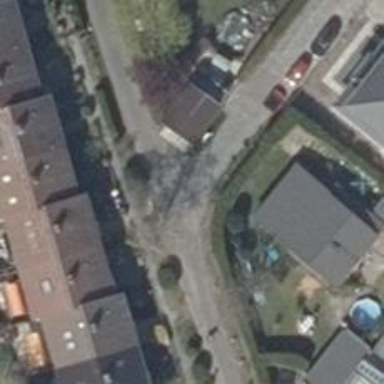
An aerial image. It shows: Living street.